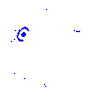
Particle: proton